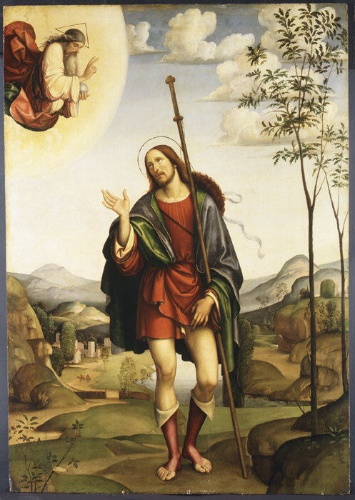
Title: Saint Roch
Artist: Francesco Francia
Artist bio: Italian, Bologna ca. 1447–1517 Bologna
Date: 1502
Object type: Painting, altarpiece
Classification: Paintings
Medium: Tempera on wood
Dimensions: 85 1/4 x 59 3/8 in. (216.5 x 150.8 cm)
Department: European Paintings
Credit line: Gift of George R. Hann, 1965
Accession year: 1965
Repository: Metropolitan Museum of Art, New York, NY
Tags: Saints|Men|God the Father